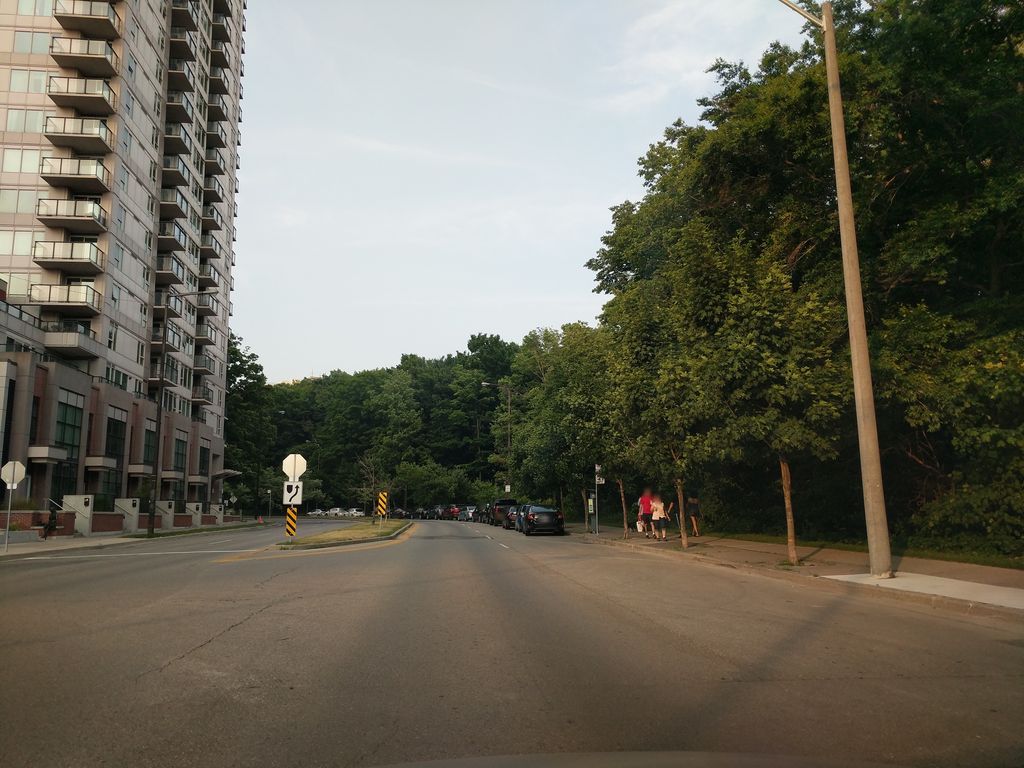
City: toronto